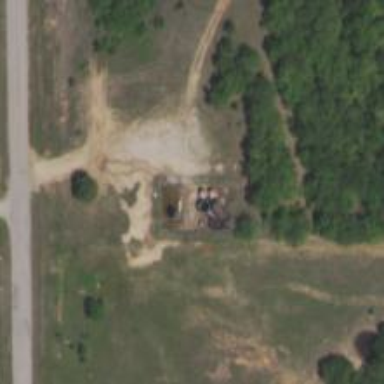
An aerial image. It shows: Storage tank with man-made structure.